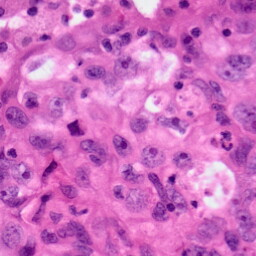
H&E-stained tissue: Lung